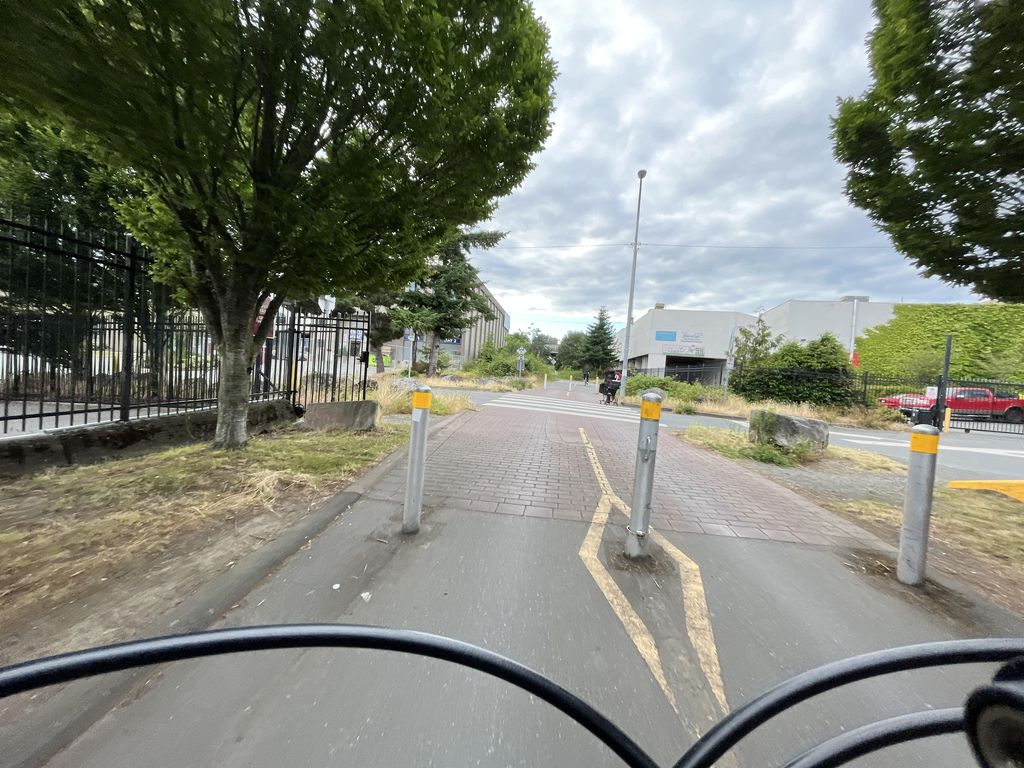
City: victoria